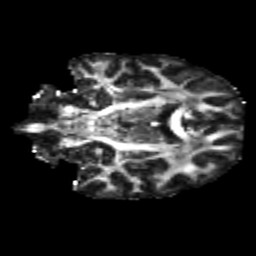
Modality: FA
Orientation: coronal
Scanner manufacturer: siemens
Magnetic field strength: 3 T
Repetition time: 4.16 s
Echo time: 0.0806 s